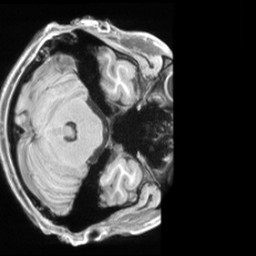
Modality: T1w
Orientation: axial